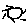
Label: sun